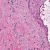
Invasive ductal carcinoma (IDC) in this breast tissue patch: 0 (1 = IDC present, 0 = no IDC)